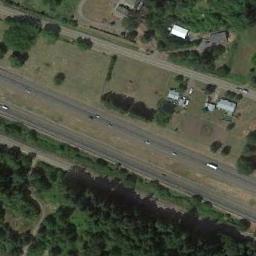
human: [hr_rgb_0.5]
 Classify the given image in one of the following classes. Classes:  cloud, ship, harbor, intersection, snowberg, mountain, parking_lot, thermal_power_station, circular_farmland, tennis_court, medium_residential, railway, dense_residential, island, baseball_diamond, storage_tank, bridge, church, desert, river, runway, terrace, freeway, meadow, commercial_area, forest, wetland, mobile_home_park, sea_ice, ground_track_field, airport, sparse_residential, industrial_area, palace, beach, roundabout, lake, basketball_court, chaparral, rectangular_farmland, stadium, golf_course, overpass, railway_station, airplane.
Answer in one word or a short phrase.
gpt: freeway